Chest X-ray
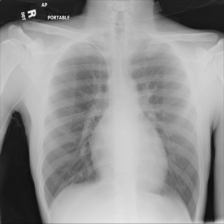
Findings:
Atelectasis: negative
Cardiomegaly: negative
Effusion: negative
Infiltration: negative
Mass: negative
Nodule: negative
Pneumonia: negative
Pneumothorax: negative
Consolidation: negative
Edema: negative
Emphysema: negative
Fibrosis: negative
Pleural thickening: negative
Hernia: negative